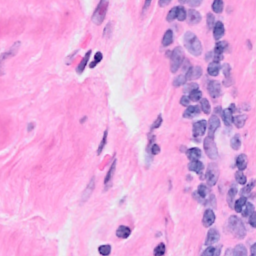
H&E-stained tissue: Breast